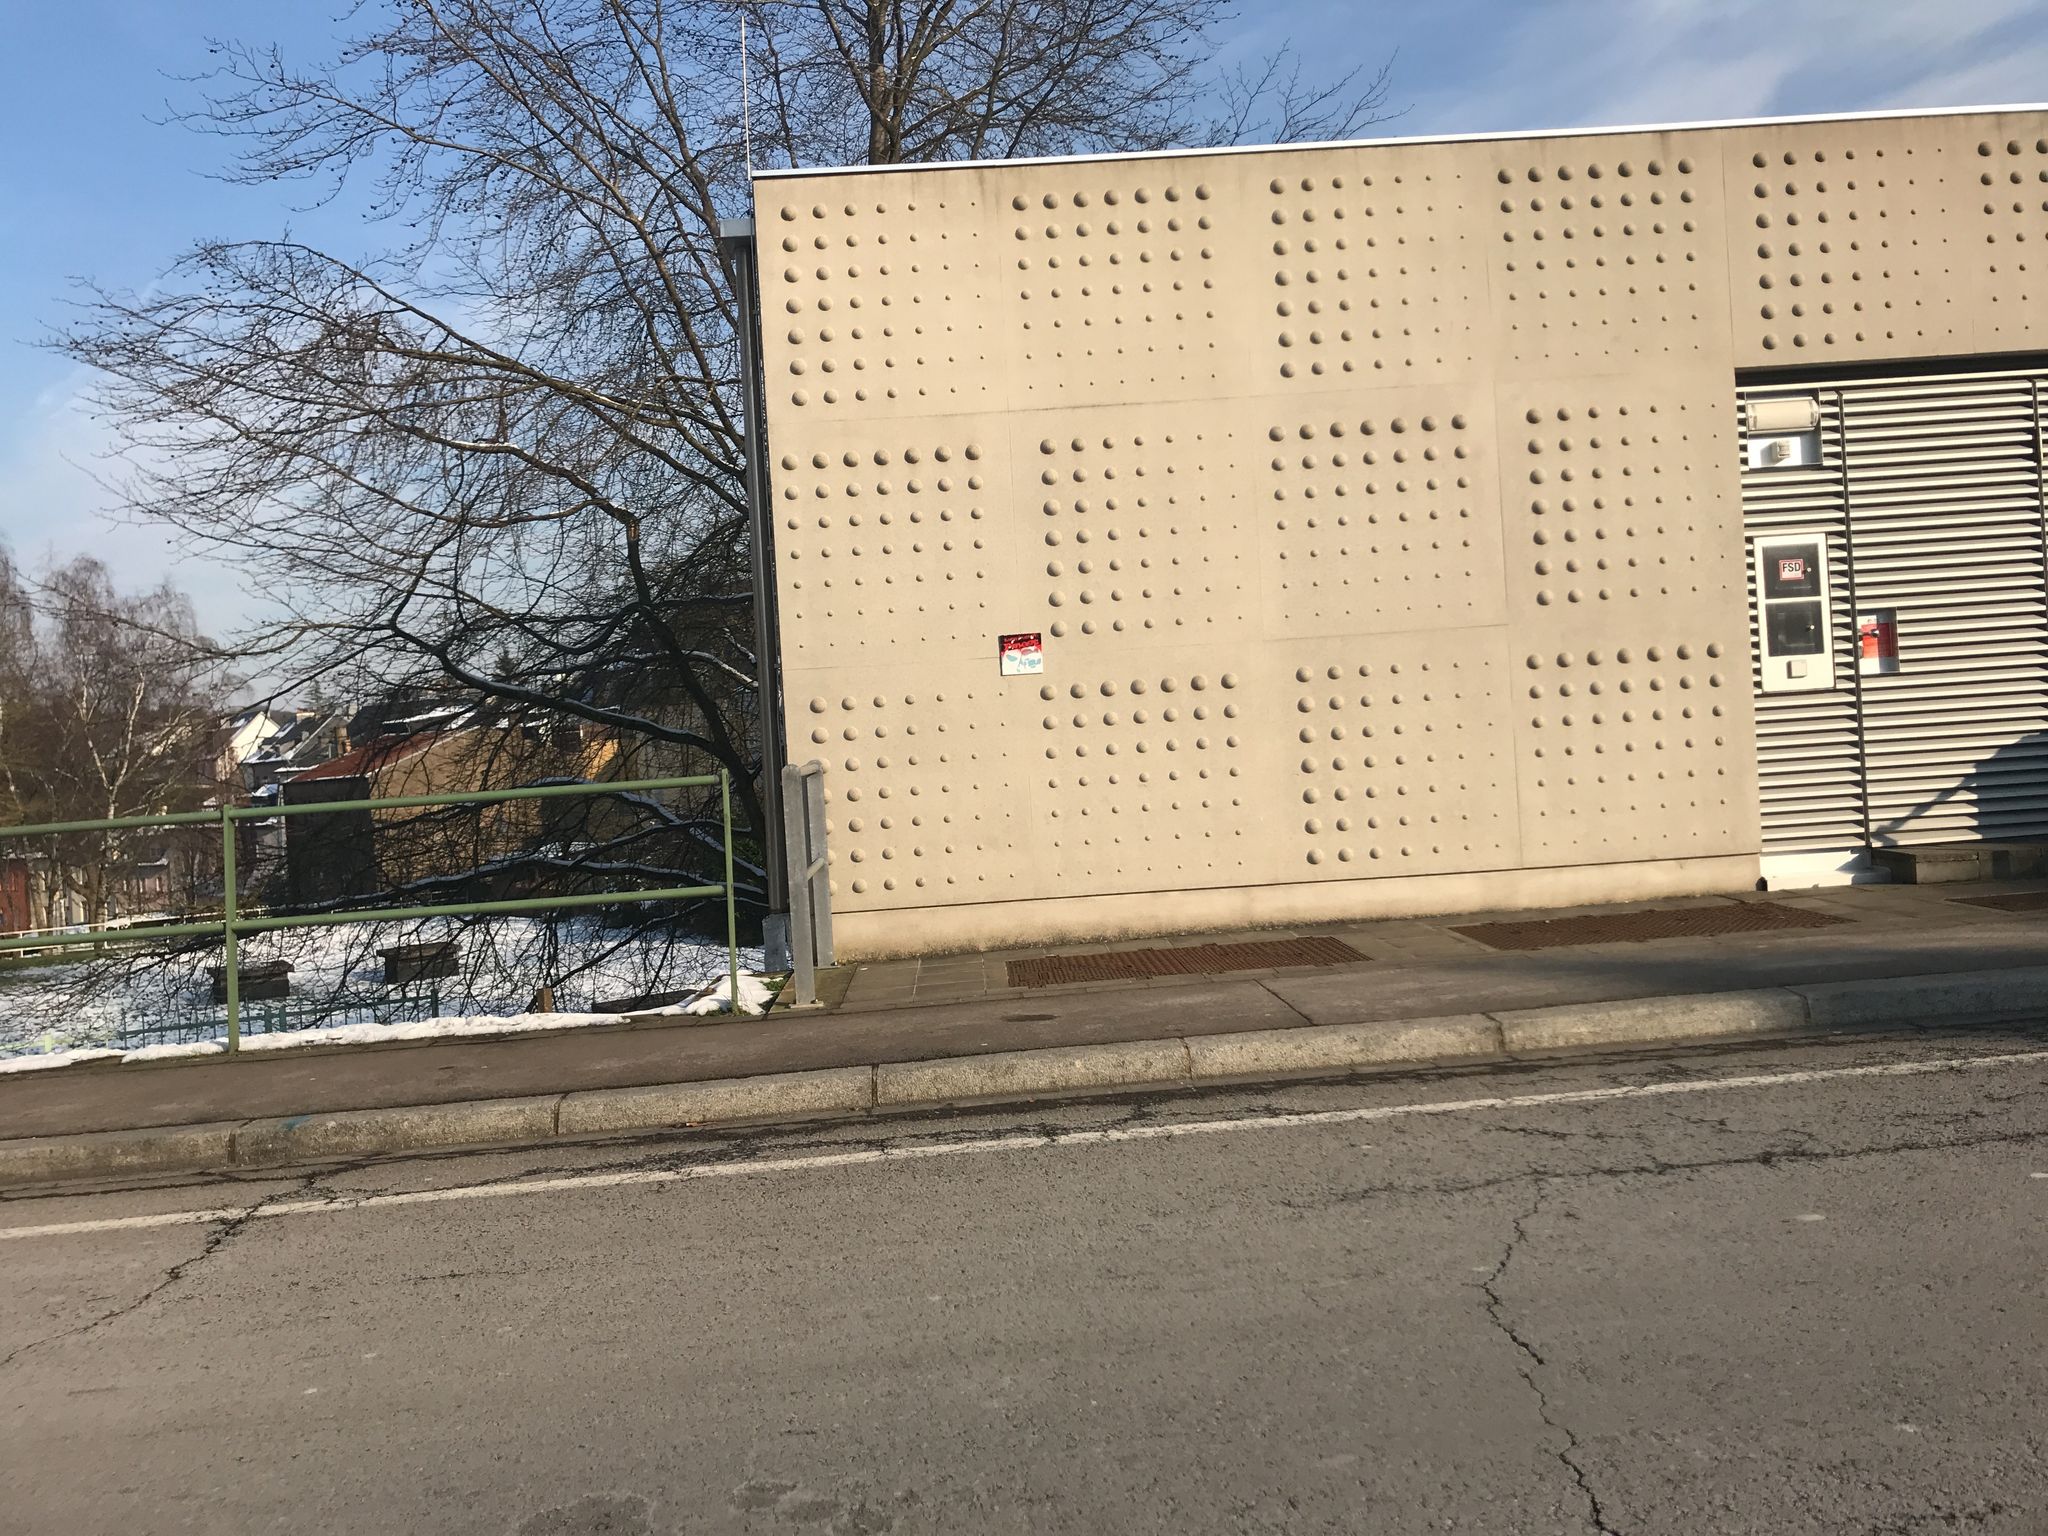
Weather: snowy
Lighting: day
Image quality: good
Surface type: walking surface
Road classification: steps, footway, service
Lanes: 2
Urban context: urban centre
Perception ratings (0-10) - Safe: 1.64, Lively: 0.9, Beautiful: 0.45, Boring: 6.74, Depressing: 5, Wealthy: 7.73